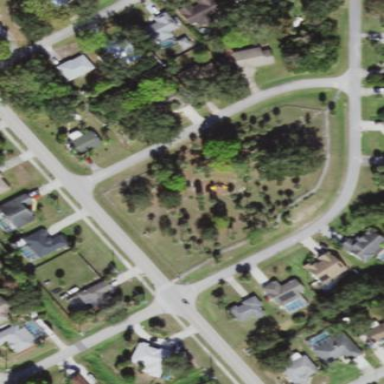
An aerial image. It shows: Park enclosed by fence.